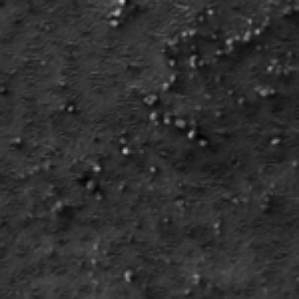
Label: frost